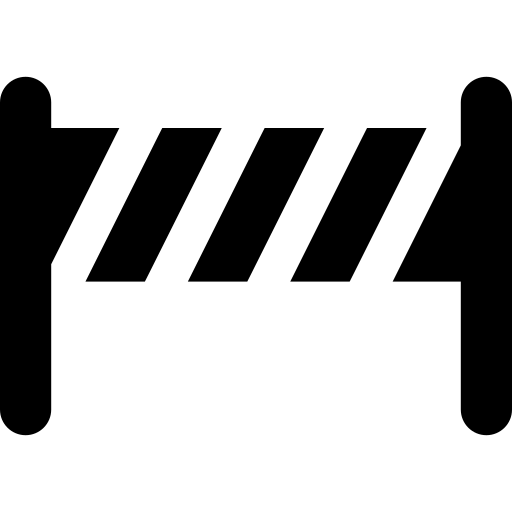
Tags: icon, FontAwesome, fa-icon, solid, road, barrier